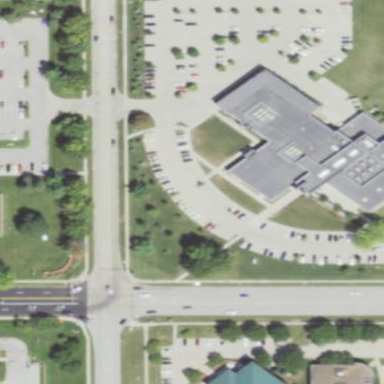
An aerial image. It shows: Office building.